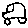
Label: car